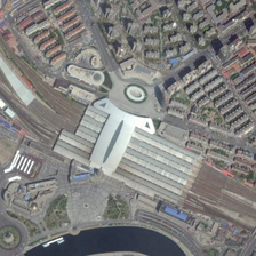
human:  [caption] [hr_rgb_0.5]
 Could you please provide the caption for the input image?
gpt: A huge triangular platform is located near the station, with a silver ceiling and curved railway tracks.

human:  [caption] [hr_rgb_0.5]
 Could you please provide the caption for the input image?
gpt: The large triangular platform near the station has a silver ceiling and an arc guide rail at the top.

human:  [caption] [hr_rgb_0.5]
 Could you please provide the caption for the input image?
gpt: The huge triangular station, near the station, is a silver ceiling, above the curved railway tracks.

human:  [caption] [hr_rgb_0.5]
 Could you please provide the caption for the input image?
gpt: The large triangular platform of the station, near the station is a silver ceiling with curved railway tracks.

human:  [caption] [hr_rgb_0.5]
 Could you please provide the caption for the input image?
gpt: The huge triangular station platform, the silver ceiling near the station and the curved guide rail at the top.